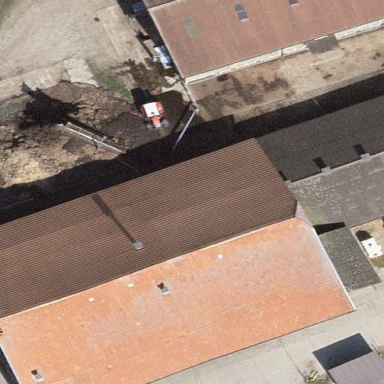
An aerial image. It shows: Building.